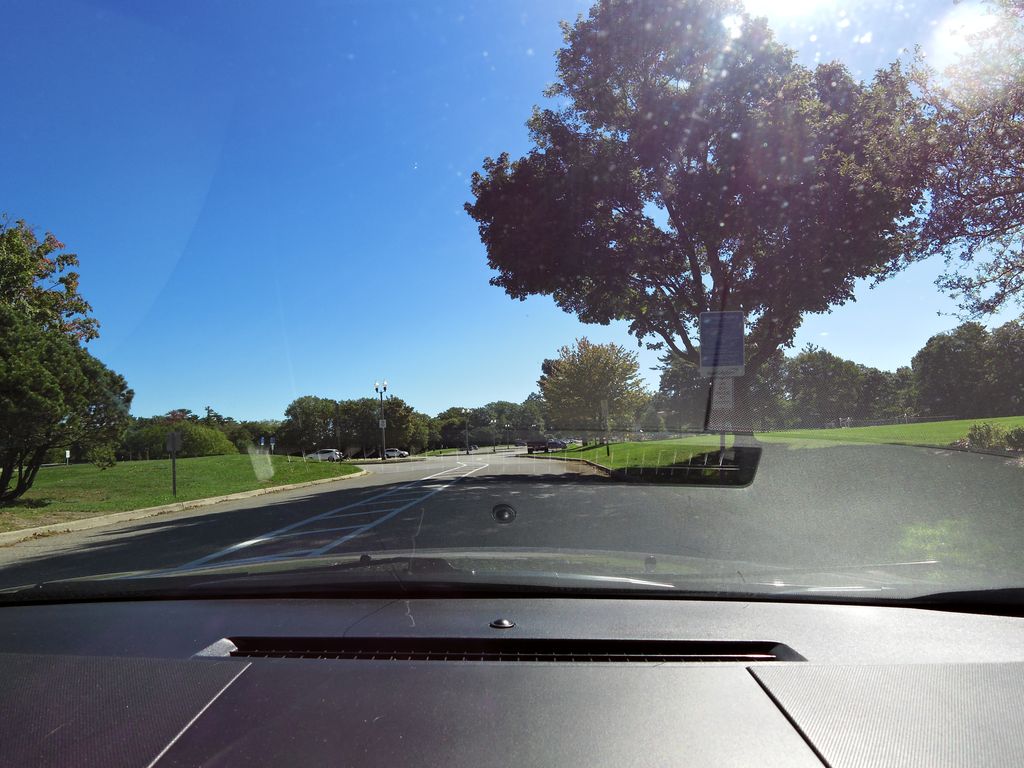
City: hamilton